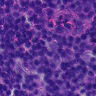
Metastatic tissue present: no